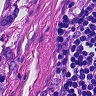
Metastatic tissue present: yes